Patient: sex M, age 60
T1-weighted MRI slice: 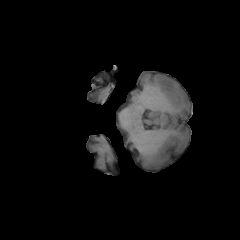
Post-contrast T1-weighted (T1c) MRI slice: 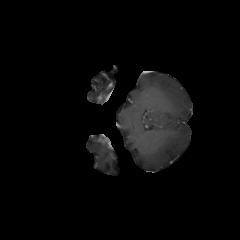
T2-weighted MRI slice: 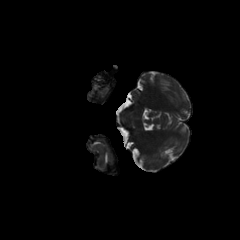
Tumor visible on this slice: no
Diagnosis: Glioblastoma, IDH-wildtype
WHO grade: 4